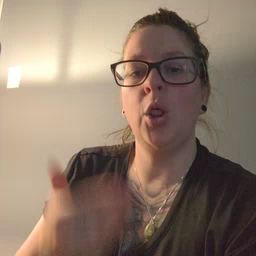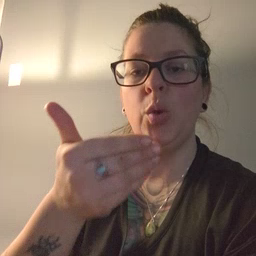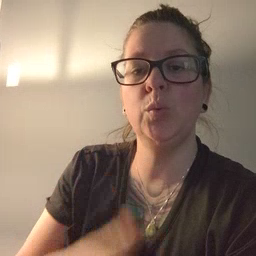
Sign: close